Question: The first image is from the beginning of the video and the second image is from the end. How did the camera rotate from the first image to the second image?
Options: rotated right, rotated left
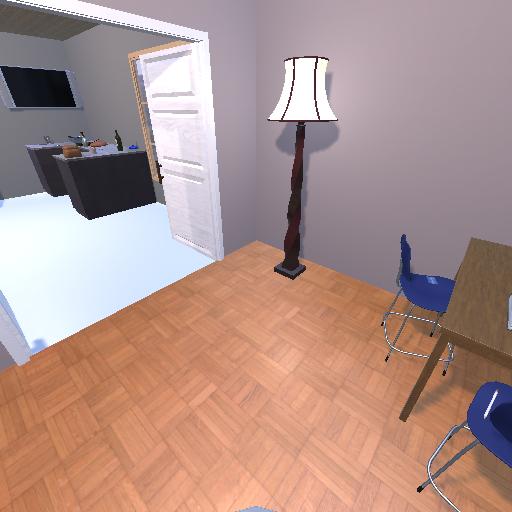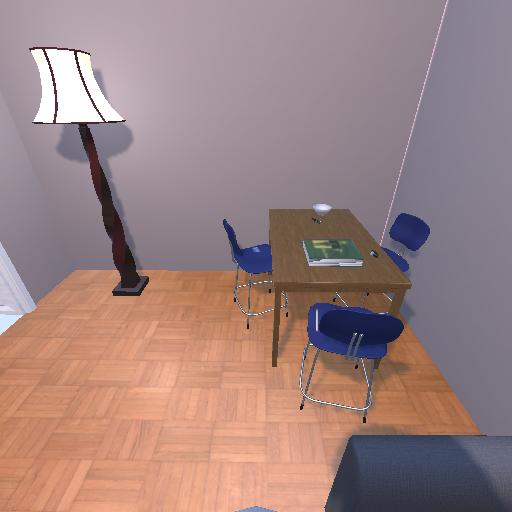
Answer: rotated right